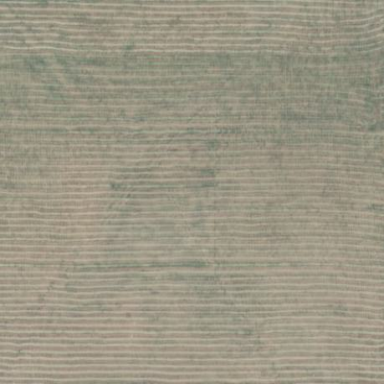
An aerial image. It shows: Hay crop on farmland.